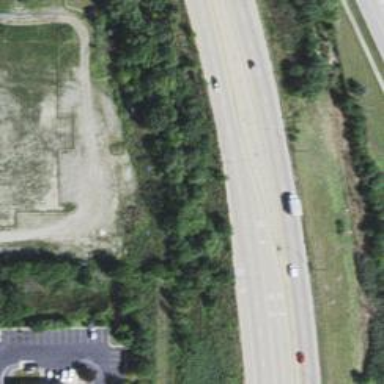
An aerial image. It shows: Primary highway with embankment.